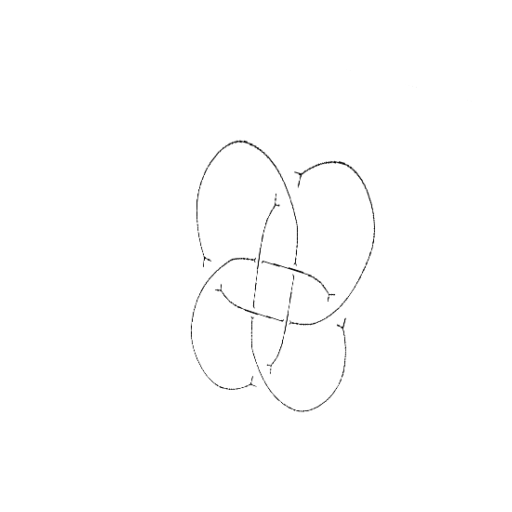
Crossing number: 8